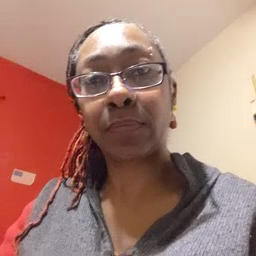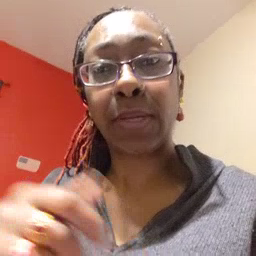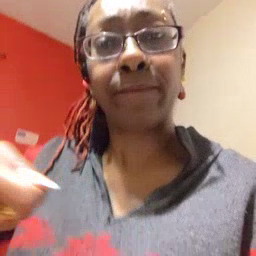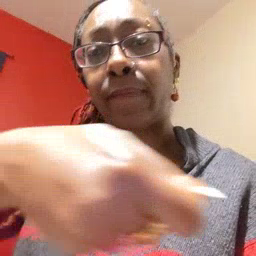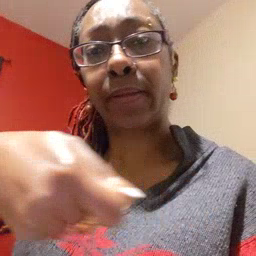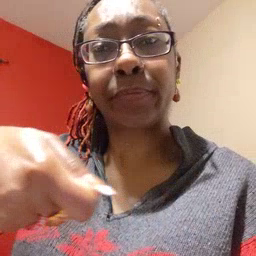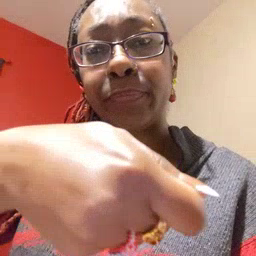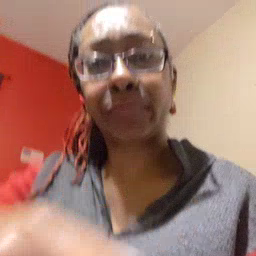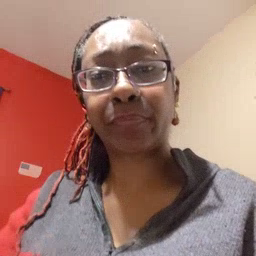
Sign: vacuum